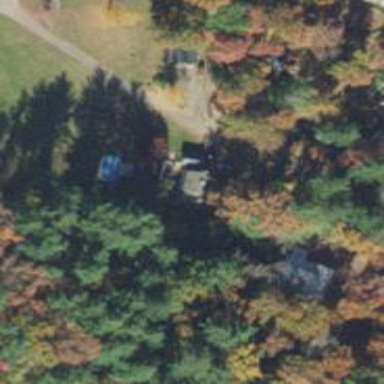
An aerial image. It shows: Residential driveway used as service road.